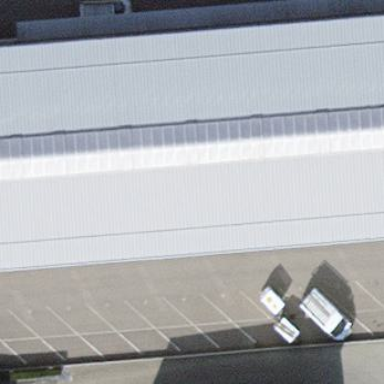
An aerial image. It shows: Industrial building.